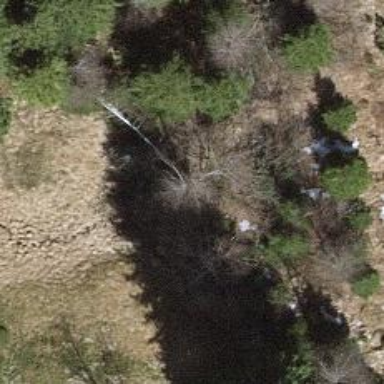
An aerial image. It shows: Single tag "natural: tree."